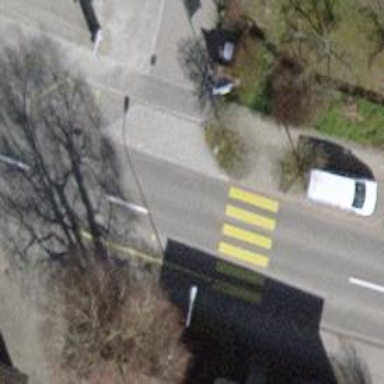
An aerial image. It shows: Public transport stop position.